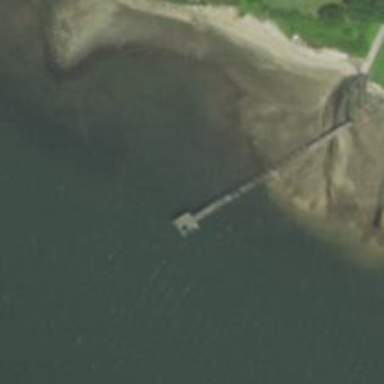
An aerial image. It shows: Pier that is in ruins.